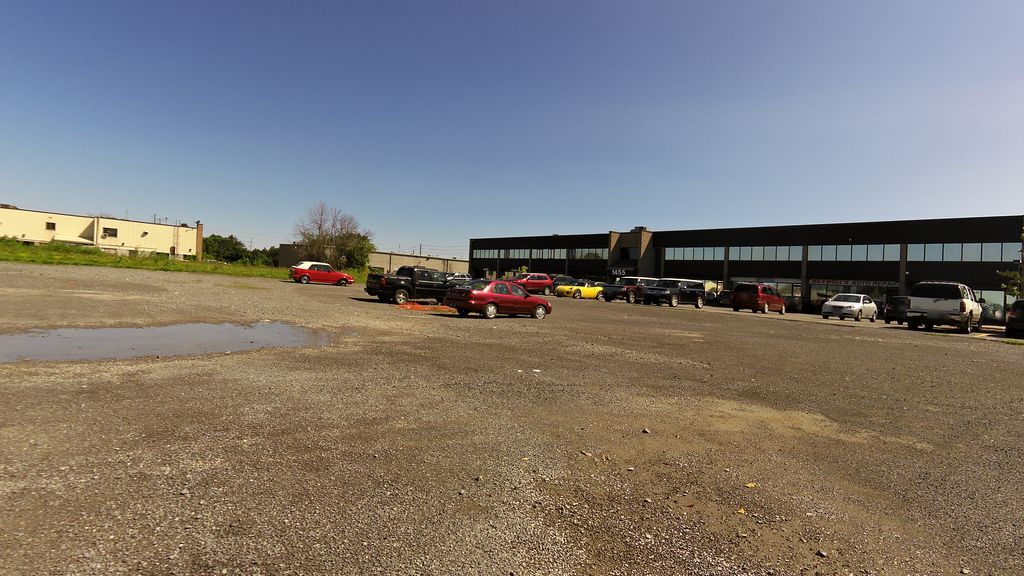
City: ottawa-gatineau